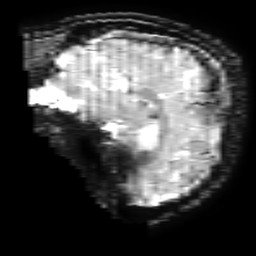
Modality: T2starw
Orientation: sagittal
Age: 32
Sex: male
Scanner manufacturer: ge
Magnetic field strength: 3 T
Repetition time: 0.65 s
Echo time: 0.02 s